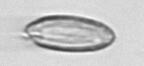
Label: Katodinium_or_Torodinium